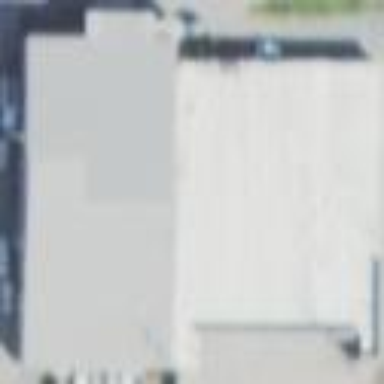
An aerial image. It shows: Building housing car repair shop.